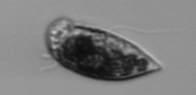
Label: Amphidinium